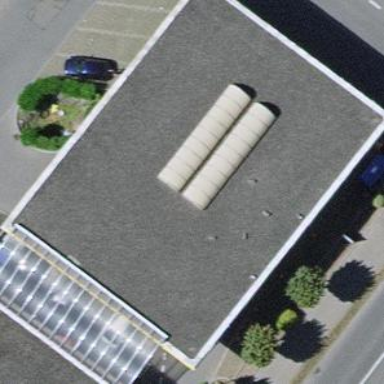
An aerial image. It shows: View of roof of building.